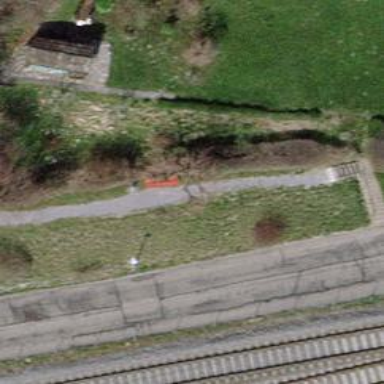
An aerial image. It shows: Red bench.